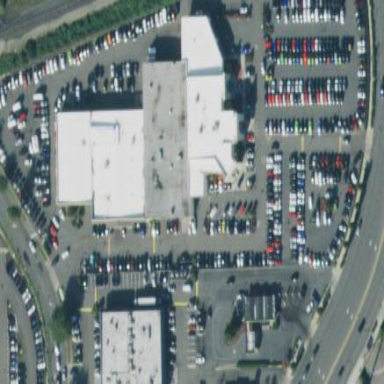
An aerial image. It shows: Retail area.